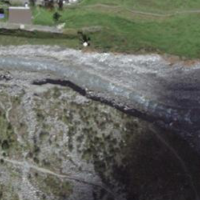
EUNIS habitat code: 23
Species observed at this site:
Hyles gallii
Chamaenerion dodonaei